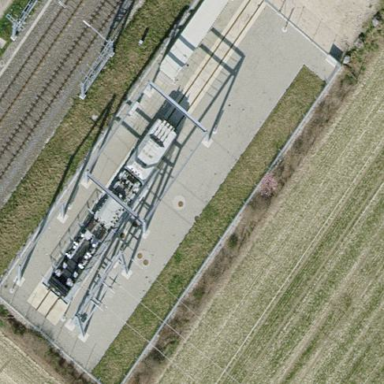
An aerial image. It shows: Traction substation for power supply.